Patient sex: M
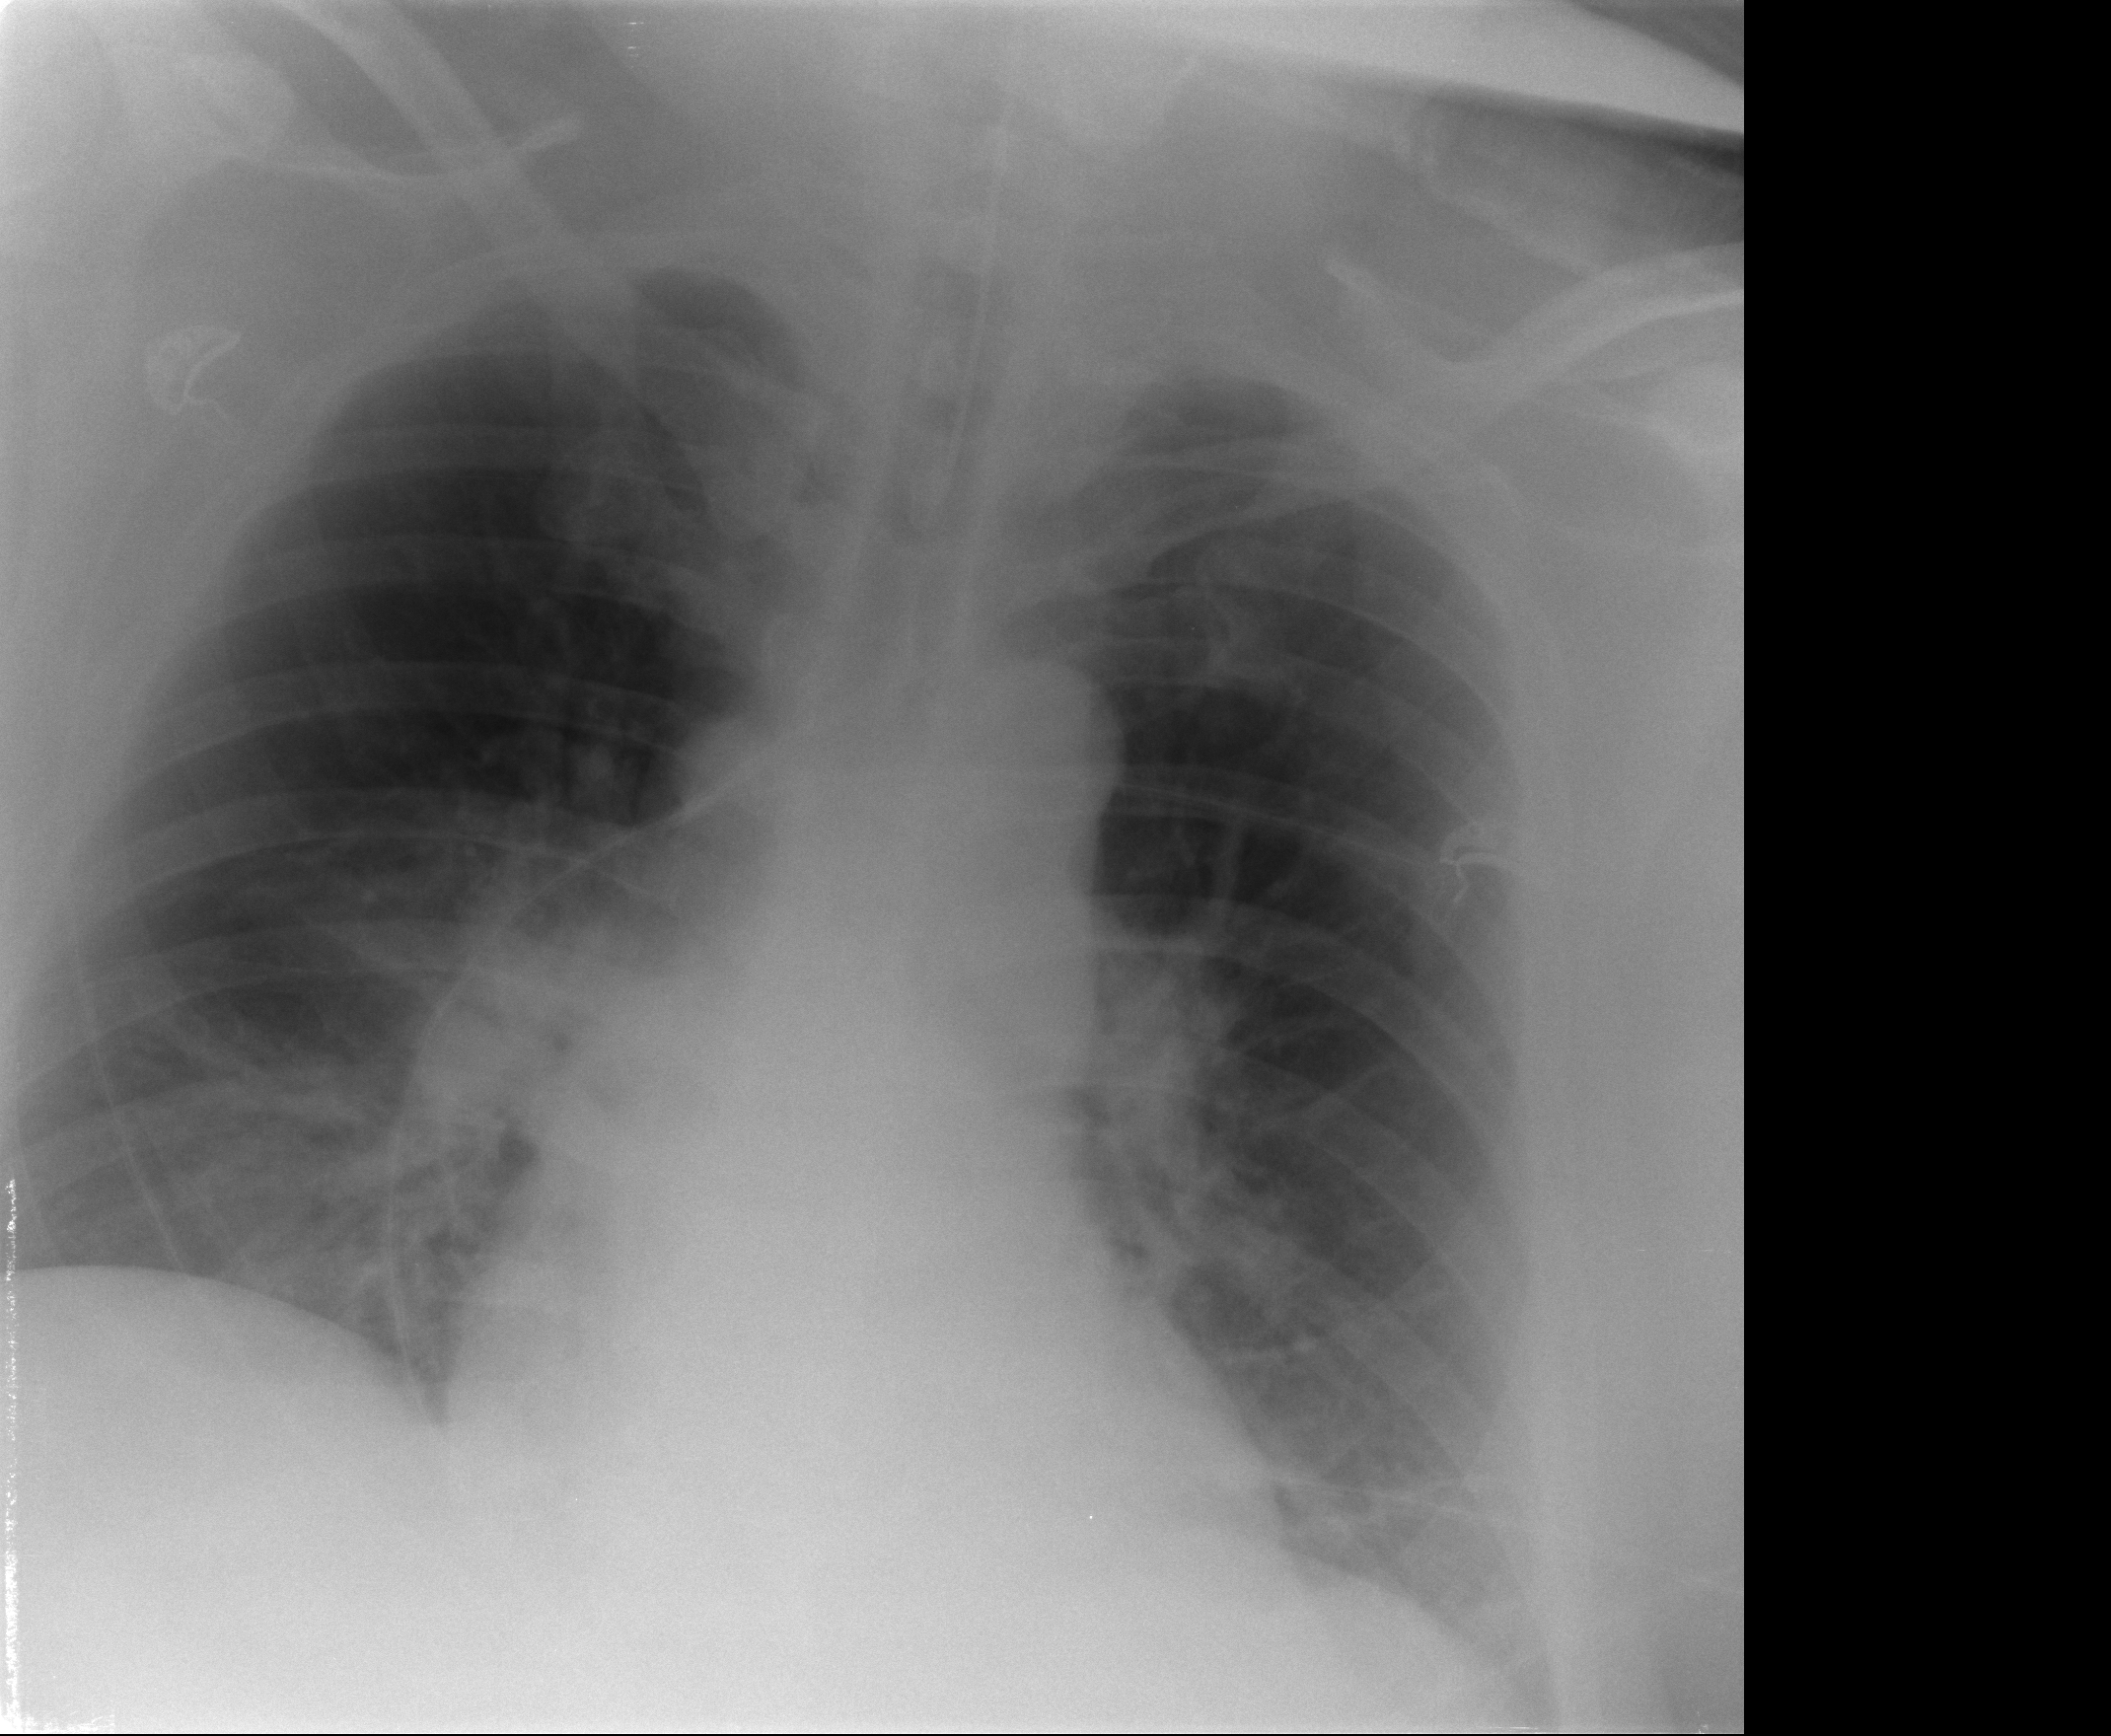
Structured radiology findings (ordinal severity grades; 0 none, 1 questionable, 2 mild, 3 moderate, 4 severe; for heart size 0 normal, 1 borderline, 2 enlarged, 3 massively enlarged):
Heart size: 0
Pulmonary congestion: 2
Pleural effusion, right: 0
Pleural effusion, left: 1
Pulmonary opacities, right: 2
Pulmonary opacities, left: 0
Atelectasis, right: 2
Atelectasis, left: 2